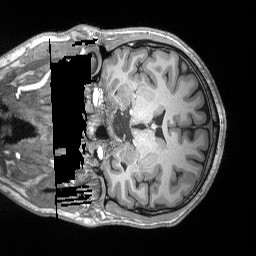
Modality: T1w
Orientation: coronal
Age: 27
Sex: male
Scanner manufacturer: siemens
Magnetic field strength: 3 T
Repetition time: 2.2 s
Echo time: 0.00169 s